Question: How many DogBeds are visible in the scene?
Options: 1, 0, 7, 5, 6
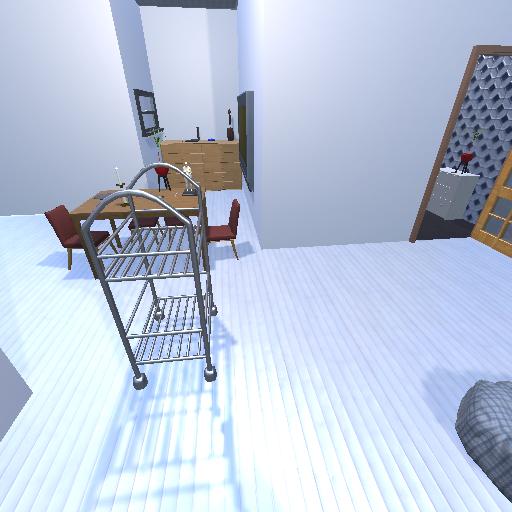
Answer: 1